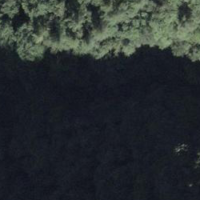
EUNIS habitat code: 43
Species observed at this site:
Parus major